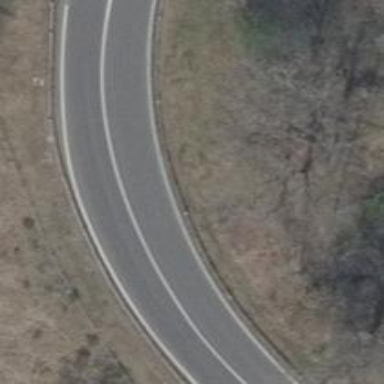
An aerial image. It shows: Motorway link.